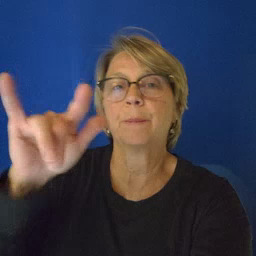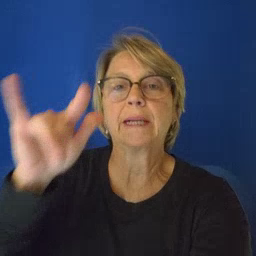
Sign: airplane